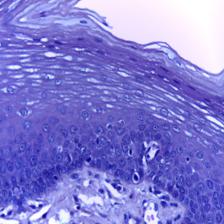
Diagnosis: Normal